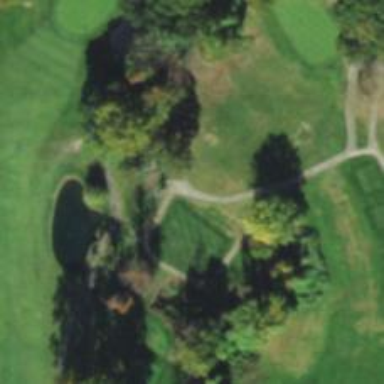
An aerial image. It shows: Pathway for golfing.